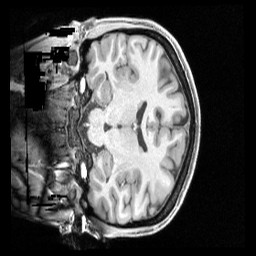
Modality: T1w
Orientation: coronal
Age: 22
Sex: female
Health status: healthy
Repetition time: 2.4 s
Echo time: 0.00222 s